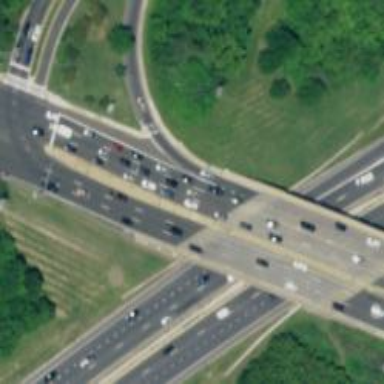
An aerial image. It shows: Primary highway bridge.